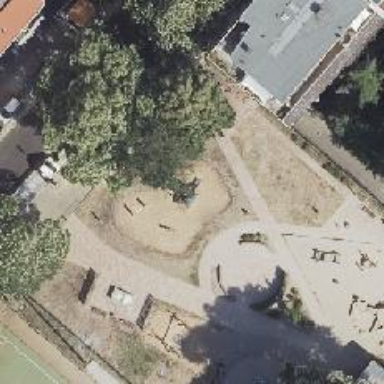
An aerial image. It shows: Playground with slide.